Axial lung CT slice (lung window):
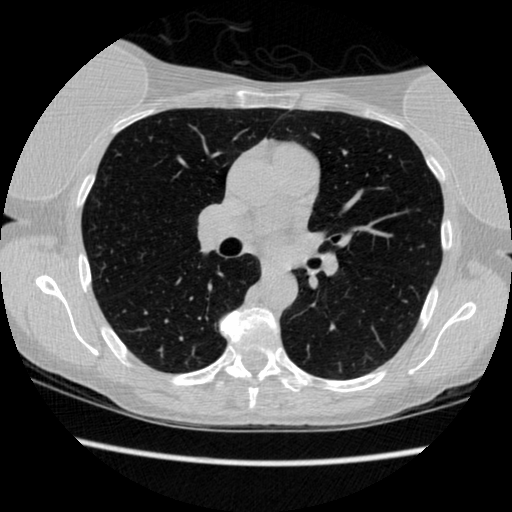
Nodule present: no